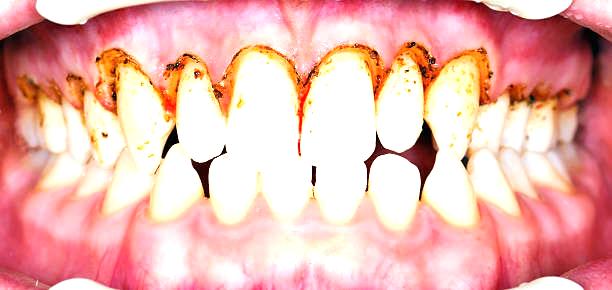
Condition: Calculus